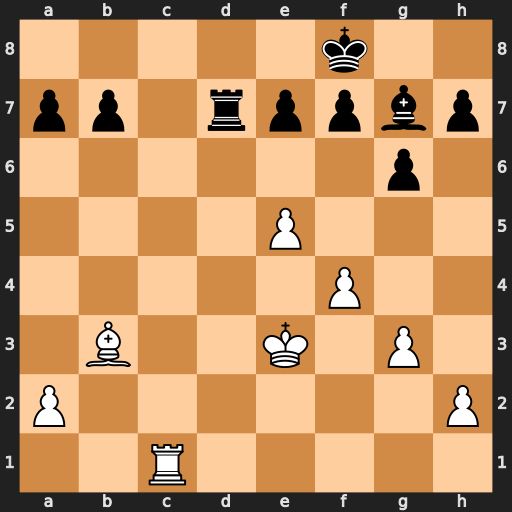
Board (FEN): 5k2/pp1rppbp/6p1/4P3/5P2/1B2K1P1/P6P/2R5
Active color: w
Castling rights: -
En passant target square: -
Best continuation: Rc8+ Rd8 Rxd8#